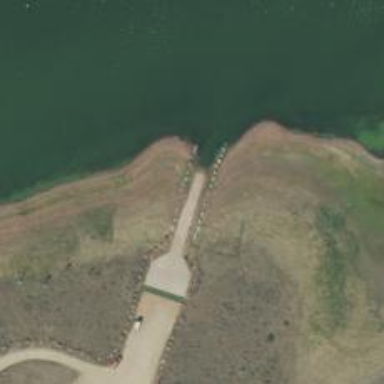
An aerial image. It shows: Slipway on leisure land.